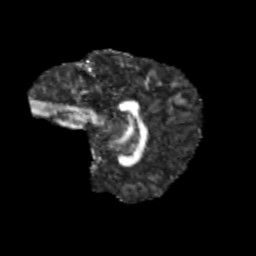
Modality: FA
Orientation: sagittal
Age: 13
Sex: female
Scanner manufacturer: siemens
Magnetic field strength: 3 T
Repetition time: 3.8 s
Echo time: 0.07 s